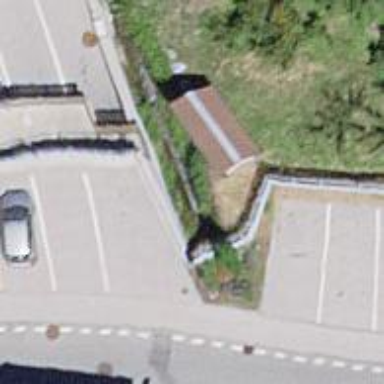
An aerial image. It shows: Culvert tunnel.